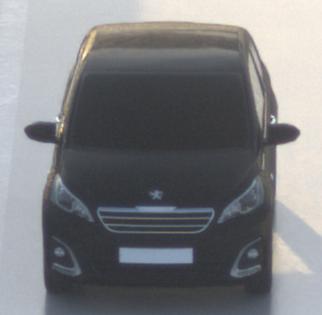
Make: Peugeot
Model: 108 1.0 VTi 68
Detailed model: 108
Model produced from: 2015/03
Model produced until: 2016/10
Doors: 3
Color: black
Road condition: wet road
Daytime: sunrise or sunset
Contrast: low contrast